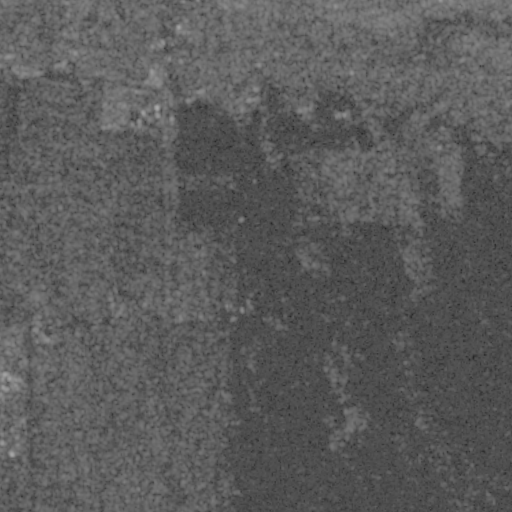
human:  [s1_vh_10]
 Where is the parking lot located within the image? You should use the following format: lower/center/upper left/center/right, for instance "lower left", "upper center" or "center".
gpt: The parking lot is located in the upper left of the image.
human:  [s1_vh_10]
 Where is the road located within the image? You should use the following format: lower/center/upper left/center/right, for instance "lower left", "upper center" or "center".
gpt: There is no road in the image.

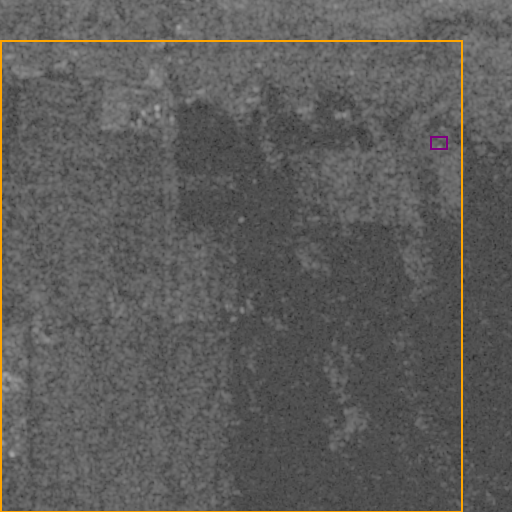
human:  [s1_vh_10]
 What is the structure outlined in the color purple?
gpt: The structure outlined in purple is a power substation.
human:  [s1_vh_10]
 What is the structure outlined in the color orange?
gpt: The structure outlined in orange is a solar farm.
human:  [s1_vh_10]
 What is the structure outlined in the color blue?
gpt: There is no blue outline.